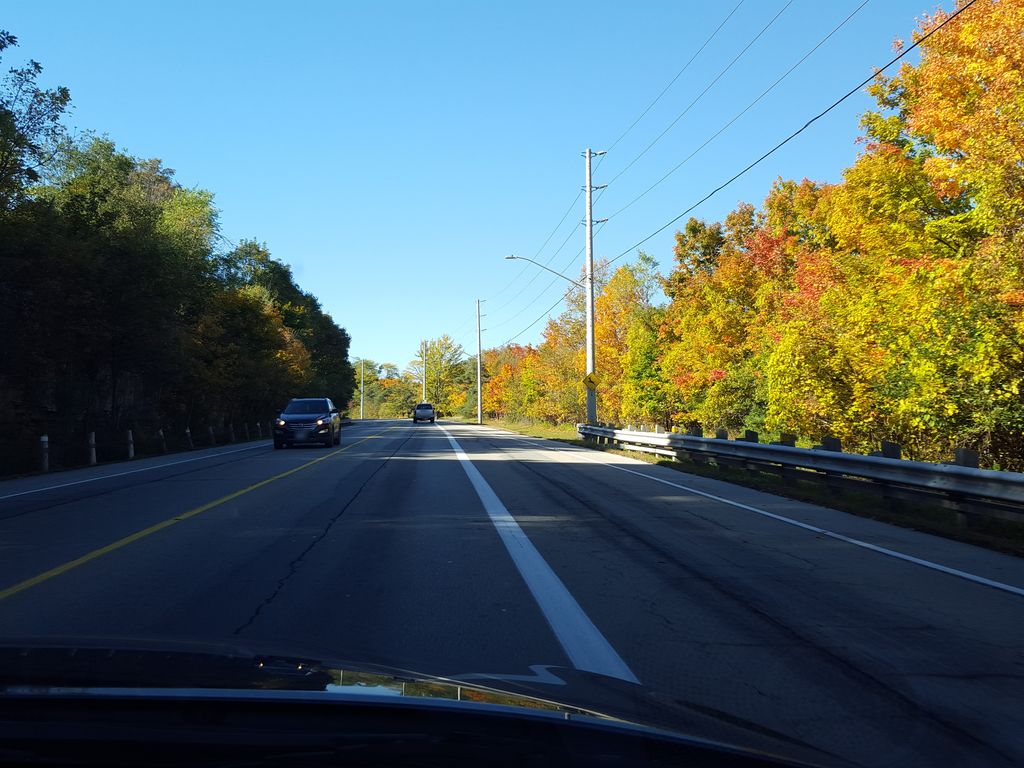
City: hamilton